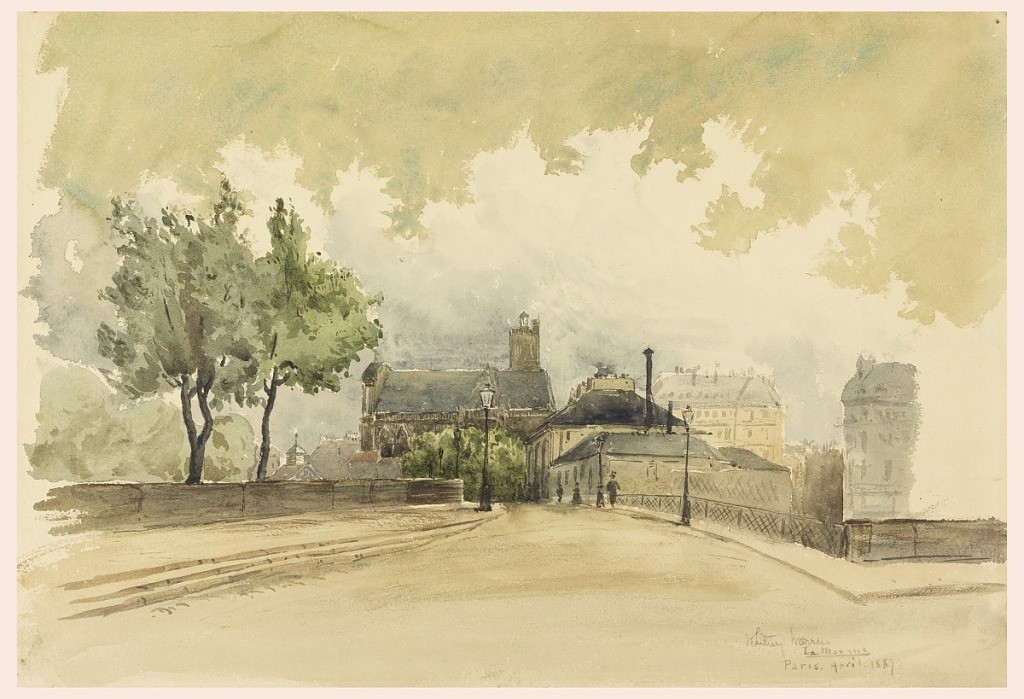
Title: The Marque, Paris
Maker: Whitney Warren Jr., American, 1864–1943
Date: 1887
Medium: Brush and watercolor on heavy board
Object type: Drawing
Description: View looking across the bridge to the Marque, Paris.